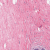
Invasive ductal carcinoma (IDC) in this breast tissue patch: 0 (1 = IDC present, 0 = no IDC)